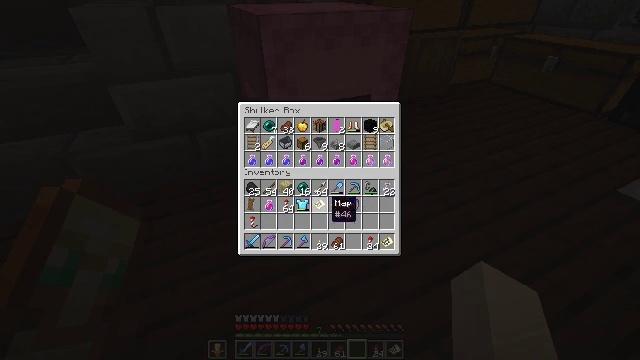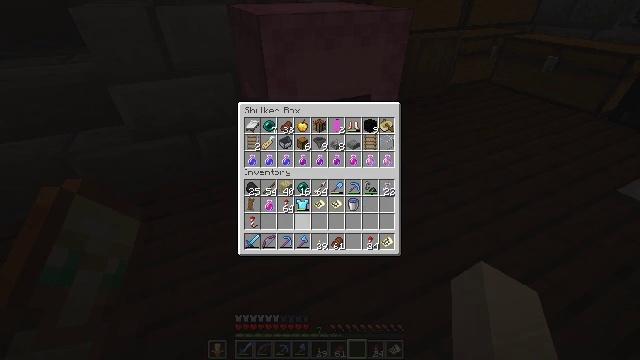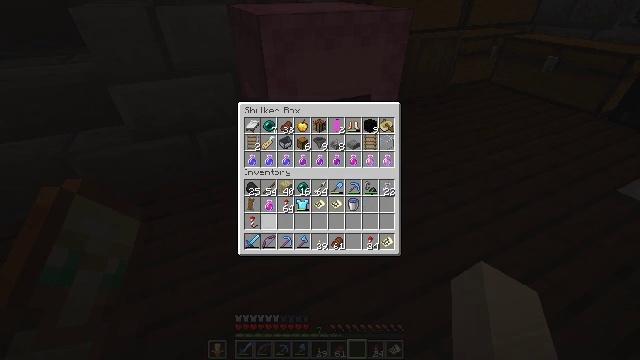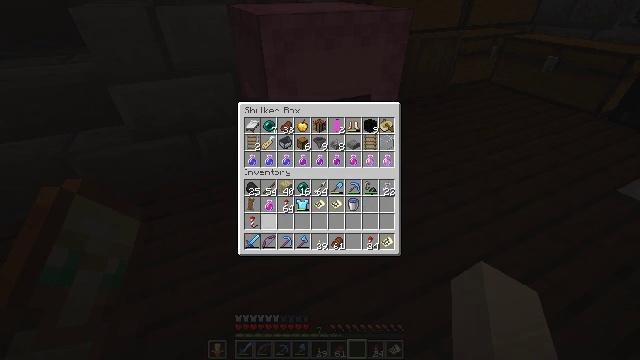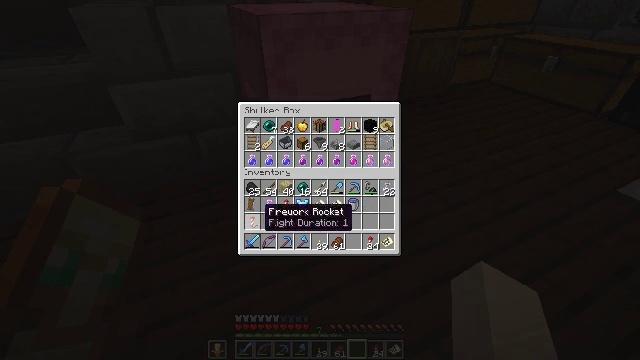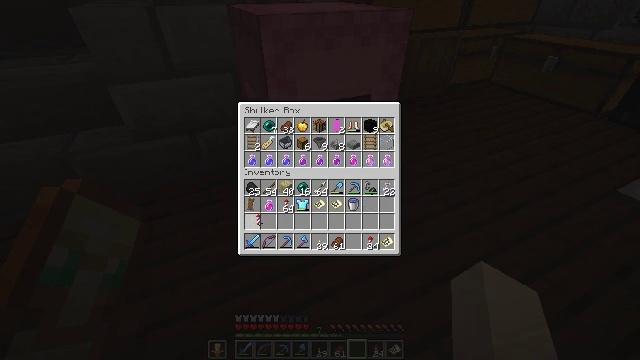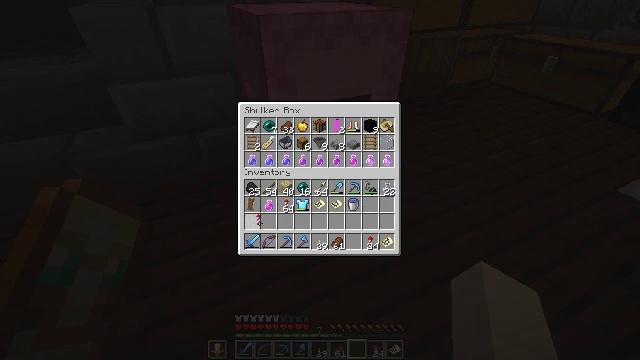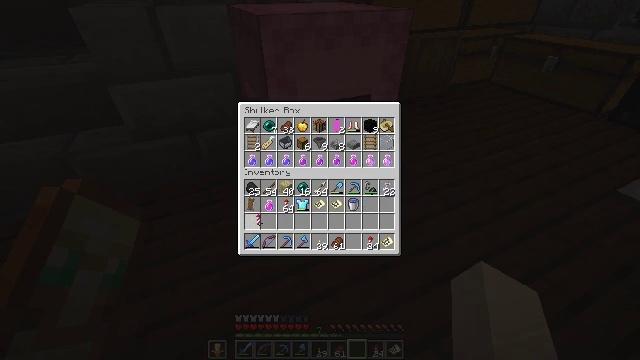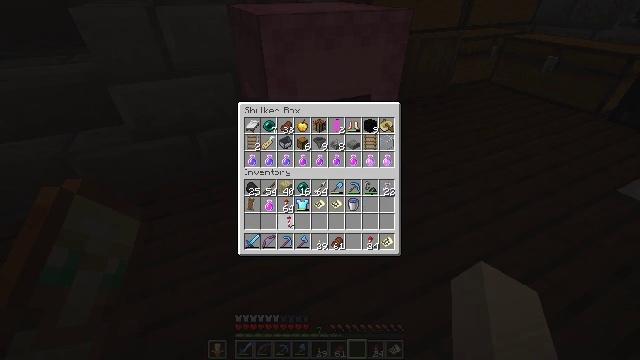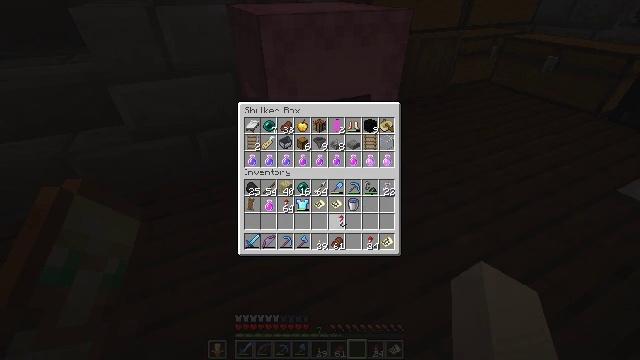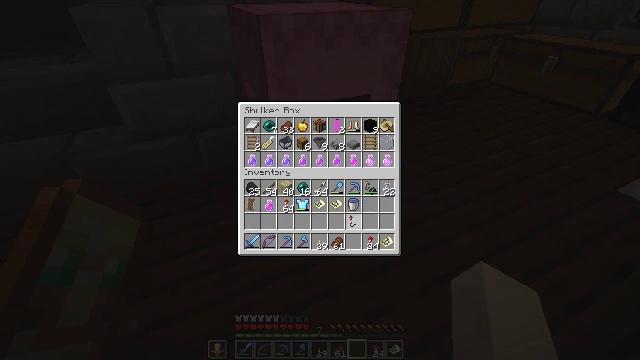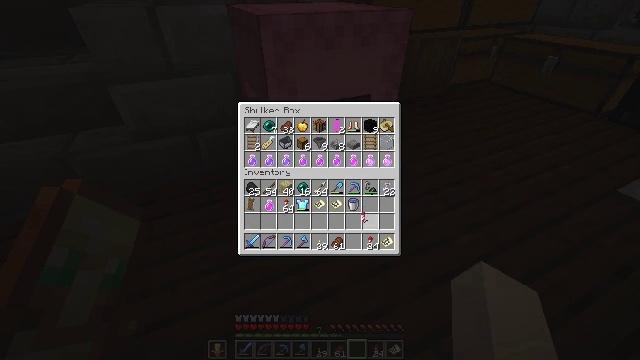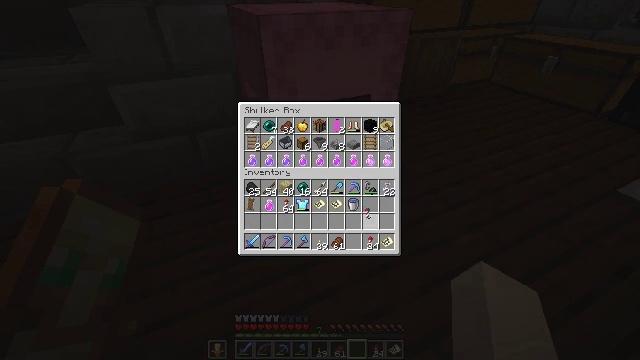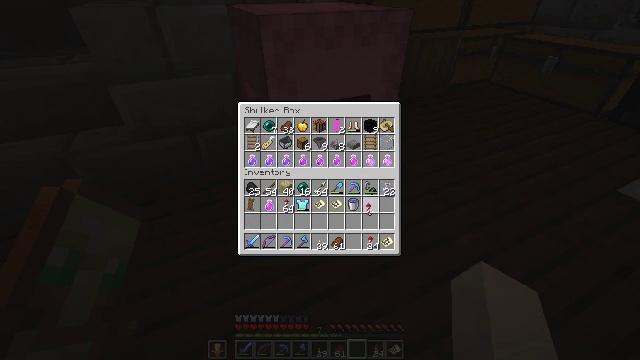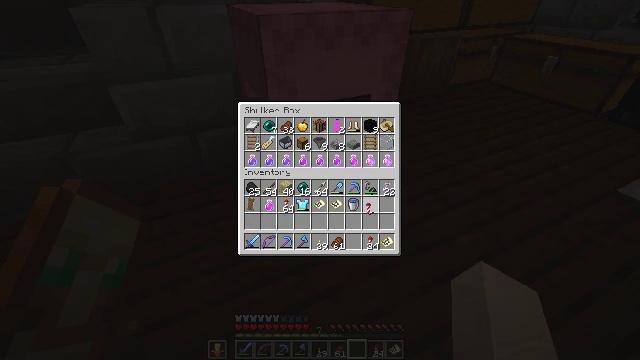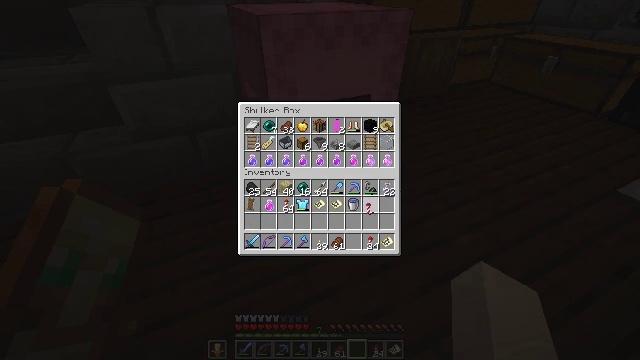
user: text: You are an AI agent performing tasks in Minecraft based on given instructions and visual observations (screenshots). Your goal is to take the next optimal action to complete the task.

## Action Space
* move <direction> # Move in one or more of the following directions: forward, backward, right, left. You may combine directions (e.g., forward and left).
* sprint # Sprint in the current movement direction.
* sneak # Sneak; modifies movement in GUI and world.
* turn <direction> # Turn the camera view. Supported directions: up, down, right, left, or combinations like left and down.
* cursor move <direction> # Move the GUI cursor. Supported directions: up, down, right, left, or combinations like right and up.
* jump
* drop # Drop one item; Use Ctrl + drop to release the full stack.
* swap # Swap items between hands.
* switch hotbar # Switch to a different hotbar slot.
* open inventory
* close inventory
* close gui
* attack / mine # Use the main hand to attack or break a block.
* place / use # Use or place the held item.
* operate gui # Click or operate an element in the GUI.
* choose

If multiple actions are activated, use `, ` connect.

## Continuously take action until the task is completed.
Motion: motion action
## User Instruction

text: Remove the pink shulker box from its place.
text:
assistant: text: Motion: cursor move left and down
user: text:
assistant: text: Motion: cursor move left
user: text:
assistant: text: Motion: cursor move left
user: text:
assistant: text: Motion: no_op
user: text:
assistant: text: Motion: operate gui
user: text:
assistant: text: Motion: no_op
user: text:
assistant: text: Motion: no_op
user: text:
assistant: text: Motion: cursor move right
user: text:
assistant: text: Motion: cursor move right
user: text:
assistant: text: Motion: cursor move right
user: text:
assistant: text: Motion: cursor move right
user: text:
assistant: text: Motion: no_op
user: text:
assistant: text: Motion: no_op
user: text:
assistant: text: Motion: operate gui
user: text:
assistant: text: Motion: operate gui
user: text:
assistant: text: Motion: no_op
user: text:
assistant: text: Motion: no_op
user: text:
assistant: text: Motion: cursor move right and up
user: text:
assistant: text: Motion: cursor move left
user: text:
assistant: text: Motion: no_op
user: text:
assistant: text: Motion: no_op
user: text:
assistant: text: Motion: no_op
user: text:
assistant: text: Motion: no_op
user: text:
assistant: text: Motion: cursor move left and down
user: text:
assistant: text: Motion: cursor move right and down
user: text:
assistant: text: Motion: no_op
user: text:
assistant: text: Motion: operate gui
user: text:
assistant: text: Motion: operate gui
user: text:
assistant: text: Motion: no_op
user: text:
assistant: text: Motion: cursor move left